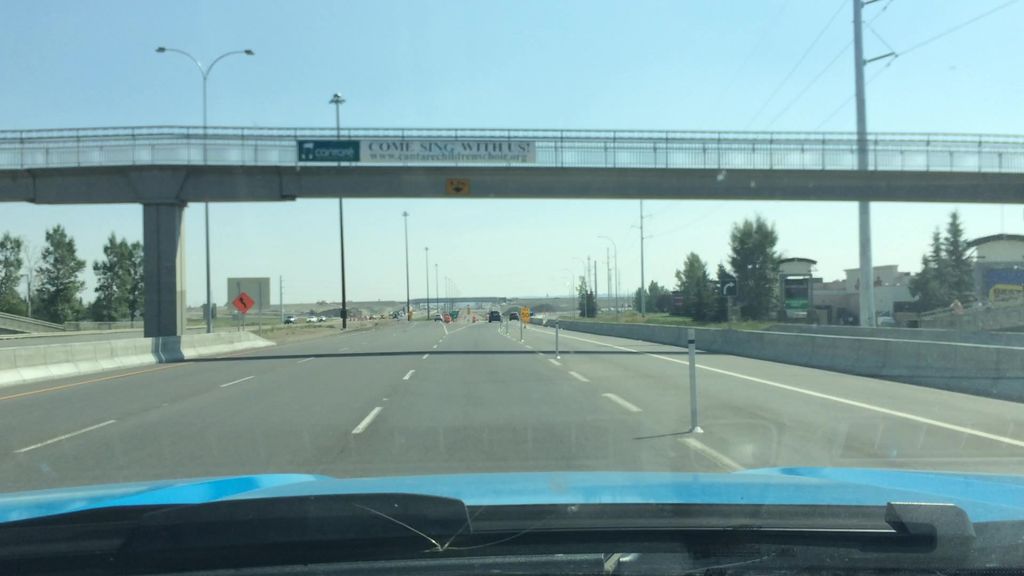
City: calgary